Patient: sex F, age 73
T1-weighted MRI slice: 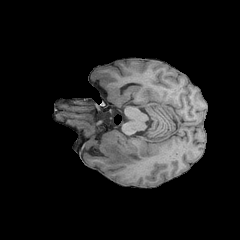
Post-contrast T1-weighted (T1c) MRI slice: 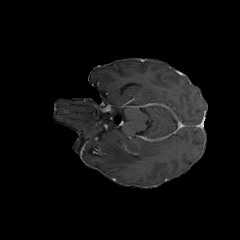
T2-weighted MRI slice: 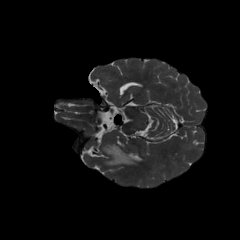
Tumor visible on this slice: yes
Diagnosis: Glioblastoma, IDH-wildtype
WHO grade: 4